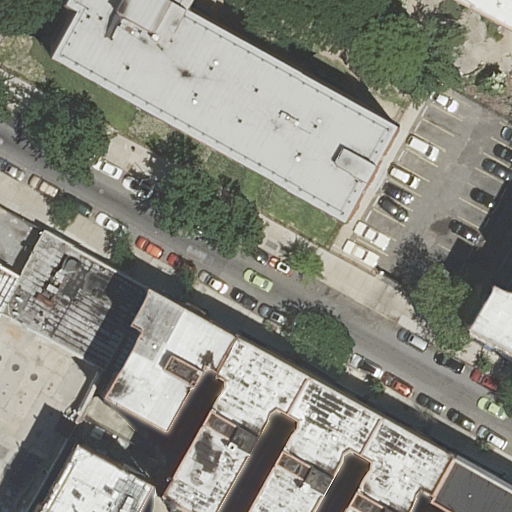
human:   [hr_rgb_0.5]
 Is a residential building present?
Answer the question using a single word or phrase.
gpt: yes

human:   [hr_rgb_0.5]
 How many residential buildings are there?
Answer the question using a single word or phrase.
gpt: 11

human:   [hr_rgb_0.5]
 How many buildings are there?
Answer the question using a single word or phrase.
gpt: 11

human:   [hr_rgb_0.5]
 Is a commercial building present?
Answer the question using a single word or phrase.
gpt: no

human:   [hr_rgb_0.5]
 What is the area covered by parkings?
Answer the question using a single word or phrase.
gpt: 154m2

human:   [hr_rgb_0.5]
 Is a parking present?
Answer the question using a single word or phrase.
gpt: yes

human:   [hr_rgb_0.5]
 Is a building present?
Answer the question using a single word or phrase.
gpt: yes

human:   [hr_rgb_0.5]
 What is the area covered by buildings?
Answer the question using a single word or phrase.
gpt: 4138m2

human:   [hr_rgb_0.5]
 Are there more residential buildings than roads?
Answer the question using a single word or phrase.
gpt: yes

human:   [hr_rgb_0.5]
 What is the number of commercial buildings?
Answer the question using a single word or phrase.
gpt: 0

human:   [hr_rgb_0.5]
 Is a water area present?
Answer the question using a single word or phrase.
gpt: no

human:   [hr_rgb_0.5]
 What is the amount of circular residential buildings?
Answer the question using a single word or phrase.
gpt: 0

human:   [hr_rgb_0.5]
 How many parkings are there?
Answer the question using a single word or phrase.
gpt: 1

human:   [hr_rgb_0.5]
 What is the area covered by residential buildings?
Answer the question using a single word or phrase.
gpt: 4138m2

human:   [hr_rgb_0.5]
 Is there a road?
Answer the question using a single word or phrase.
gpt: yes

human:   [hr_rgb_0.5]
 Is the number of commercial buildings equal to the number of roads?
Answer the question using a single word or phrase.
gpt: no

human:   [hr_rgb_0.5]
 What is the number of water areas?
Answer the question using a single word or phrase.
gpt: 0

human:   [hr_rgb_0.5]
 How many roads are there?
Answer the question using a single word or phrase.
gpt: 2

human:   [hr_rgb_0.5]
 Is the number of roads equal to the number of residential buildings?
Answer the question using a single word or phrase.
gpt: no

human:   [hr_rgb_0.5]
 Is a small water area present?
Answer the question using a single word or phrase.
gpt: no

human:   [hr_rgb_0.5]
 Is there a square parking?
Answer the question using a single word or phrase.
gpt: no

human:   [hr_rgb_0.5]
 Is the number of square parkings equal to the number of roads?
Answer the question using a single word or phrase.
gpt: no

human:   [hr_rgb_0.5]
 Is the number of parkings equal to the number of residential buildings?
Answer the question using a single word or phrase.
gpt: no

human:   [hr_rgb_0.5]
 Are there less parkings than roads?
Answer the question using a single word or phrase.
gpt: yes

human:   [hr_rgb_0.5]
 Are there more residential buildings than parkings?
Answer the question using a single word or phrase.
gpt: yes

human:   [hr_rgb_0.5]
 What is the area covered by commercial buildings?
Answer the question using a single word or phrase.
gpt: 0m2

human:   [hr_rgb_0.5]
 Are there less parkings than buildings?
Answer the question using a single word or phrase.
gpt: yes

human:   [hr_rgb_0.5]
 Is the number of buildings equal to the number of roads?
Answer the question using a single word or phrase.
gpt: no

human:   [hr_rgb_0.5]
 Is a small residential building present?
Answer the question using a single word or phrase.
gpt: yes

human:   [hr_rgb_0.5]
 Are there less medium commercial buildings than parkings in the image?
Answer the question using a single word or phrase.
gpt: yes

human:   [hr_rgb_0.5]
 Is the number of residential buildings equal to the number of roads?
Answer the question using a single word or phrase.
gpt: no

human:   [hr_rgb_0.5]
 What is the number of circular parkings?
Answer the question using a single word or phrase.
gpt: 0

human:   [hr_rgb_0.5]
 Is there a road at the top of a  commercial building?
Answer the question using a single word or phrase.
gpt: no

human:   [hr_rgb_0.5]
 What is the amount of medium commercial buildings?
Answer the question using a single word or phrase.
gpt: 0

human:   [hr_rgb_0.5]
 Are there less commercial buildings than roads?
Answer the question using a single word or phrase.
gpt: yes

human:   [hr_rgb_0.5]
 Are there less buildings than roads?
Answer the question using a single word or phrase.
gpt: no

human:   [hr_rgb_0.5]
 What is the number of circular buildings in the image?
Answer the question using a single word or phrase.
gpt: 0

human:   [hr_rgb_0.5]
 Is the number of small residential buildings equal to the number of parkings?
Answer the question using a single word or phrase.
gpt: no

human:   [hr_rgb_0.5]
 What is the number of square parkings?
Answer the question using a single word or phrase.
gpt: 0

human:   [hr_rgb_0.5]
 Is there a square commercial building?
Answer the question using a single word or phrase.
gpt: no

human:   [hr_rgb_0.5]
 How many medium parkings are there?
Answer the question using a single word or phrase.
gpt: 1

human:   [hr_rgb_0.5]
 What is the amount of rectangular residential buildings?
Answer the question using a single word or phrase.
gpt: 6

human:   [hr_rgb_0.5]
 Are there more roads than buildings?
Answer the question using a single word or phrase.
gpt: no

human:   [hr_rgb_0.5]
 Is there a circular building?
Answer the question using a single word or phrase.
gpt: no

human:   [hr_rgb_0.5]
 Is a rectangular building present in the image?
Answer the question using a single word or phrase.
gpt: yes

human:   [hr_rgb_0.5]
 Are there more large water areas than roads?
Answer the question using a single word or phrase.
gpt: no

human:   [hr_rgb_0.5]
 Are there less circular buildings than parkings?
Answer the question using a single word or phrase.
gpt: yes

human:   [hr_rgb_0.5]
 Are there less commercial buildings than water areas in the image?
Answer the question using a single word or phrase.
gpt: no

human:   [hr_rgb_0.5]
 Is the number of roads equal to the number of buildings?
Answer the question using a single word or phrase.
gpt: no

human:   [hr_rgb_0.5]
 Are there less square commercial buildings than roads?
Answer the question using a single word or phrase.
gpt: yes

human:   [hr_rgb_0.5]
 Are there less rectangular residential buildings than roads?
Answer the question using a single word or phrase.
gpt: no

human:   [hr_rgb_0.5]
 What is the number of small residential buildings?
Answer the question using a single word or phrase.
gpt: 2

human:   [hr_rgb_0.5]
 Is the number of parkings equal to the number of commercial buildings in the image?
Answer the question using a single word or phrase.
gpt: no

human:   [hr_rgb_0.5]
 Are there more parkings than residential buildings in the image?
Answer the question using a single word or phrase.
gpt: no

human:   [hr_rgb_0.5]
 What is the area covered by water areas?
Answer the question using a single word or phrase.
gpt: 0m2

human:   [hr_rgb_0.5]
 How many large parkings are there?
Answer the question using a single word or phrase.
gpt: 0

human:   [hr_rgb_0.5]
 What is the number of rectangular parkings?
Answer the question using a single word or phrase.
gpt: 1

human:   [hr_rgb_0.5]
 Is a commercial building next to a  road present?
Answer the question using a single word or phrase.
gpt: no

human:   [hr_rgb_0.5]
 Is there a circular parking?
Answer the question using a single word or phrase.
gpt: no

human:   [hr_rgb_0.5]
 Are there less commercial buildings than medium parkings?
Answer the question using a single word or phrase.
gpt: yes

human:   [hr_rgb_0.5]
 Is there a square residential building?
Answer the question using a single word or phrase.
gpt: no

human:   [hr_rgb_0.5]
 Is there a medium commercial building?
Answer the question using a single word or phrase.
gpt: no

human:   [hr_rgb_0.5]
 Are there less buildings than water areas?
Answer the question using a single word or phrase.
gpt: no

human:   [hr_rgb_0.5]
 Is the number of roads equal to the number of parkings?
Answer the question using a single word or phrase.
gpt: no